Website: macys
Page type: billing-address
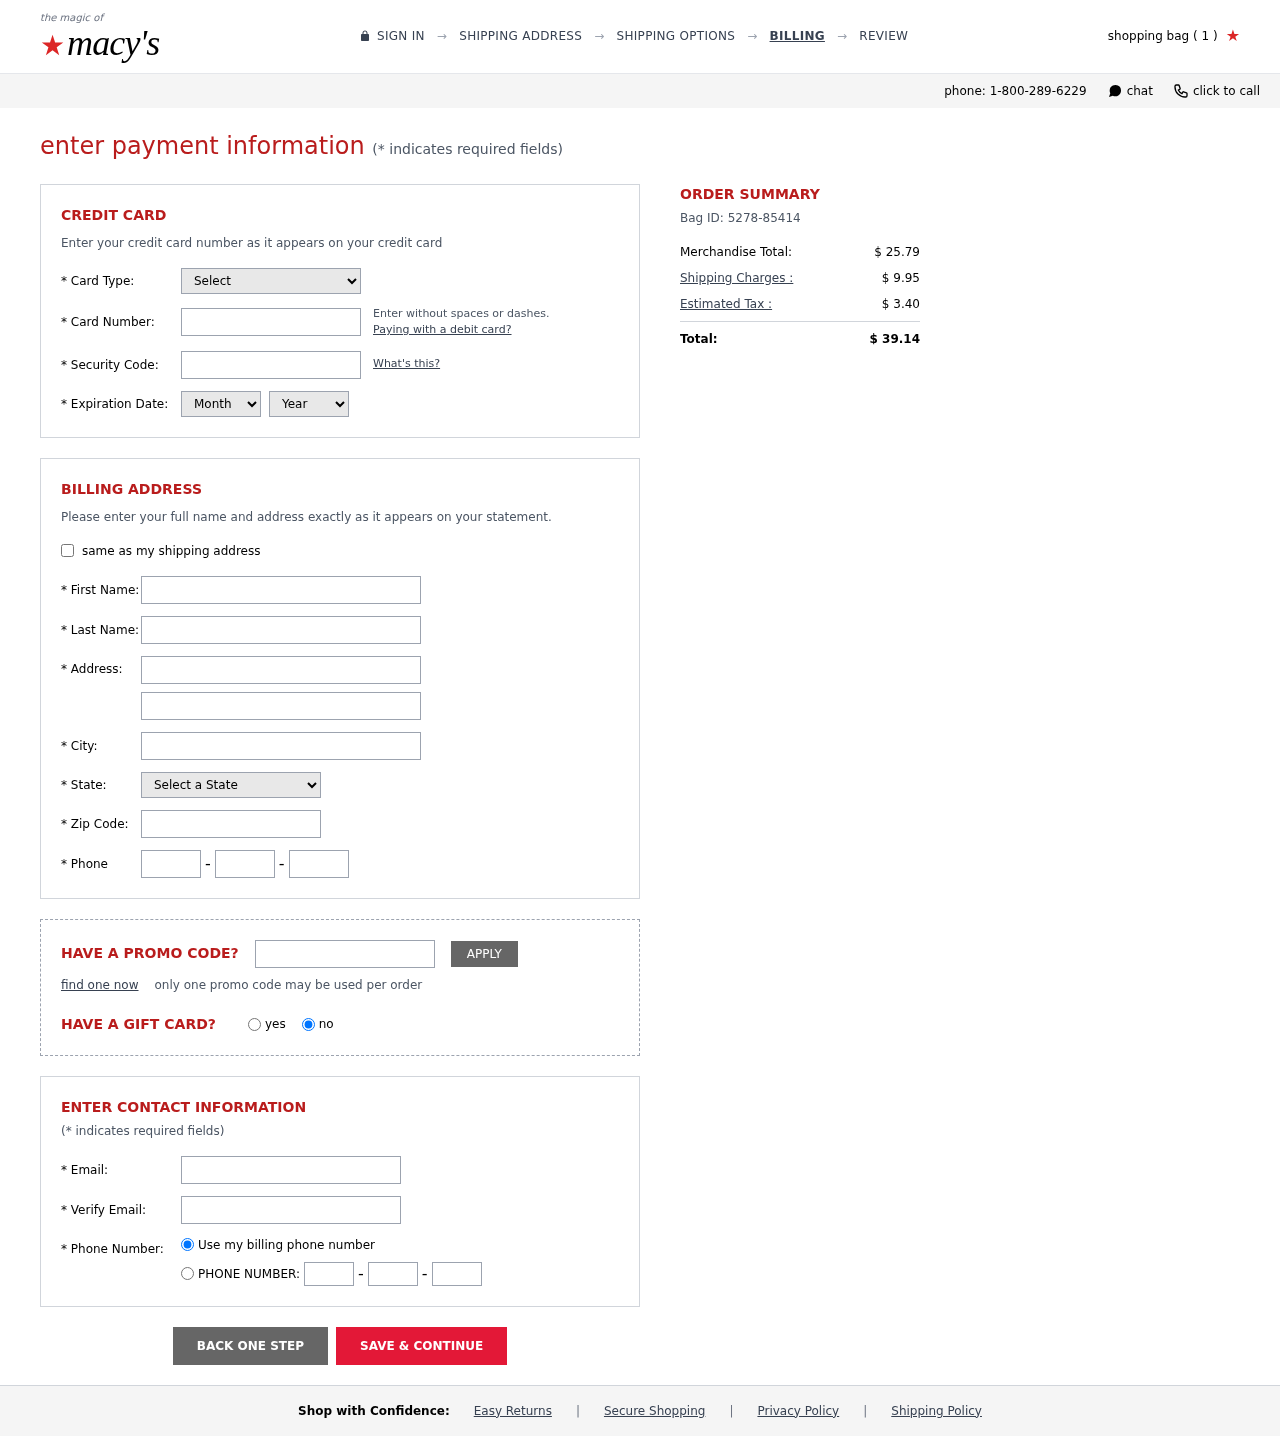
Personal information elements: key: PII_CARD_CVV
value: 3694
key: PII_CARD_EXPIRY_MONTH
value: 08
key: PII_CARD_EXPIRY_YEAR
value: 29
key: PII_CARD_NUMBER
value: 3468 5606 1167 282
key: PII_CARD_TYPE
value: American Express
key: PII_CITY
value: West Adrian
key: PII_EMAIL
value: jaime.roth@hotmail.com
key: PII_FIRSTNAME
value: Jaime
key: PII_LASTNAME
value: Roth
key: PII_PHONE_AREA
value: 412
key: PII_PHONE_PREFIX
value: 419
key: PII_PHONE_SUFFIX
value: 7193
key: PII_POSTCODE
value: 51562
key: PII_STATE_ABBR
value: GA
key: PII_STREET
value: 0118 Rachel Lakes Apt. 763
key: PII_STREET2
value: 667 Collins Motorway Apt. 247
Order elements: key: ORDER_NUM_ITEMS
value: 1
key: ORDER_ID
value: Bag ID: 5278-85414
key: ORDER_SUBTOTAL
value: $ 25.79
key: ORDER_SHIPPING_COST
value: $ 9.95
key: ORDER_TAX
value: $ 3.40
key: ORDER_TOTAL
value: $ 39.14